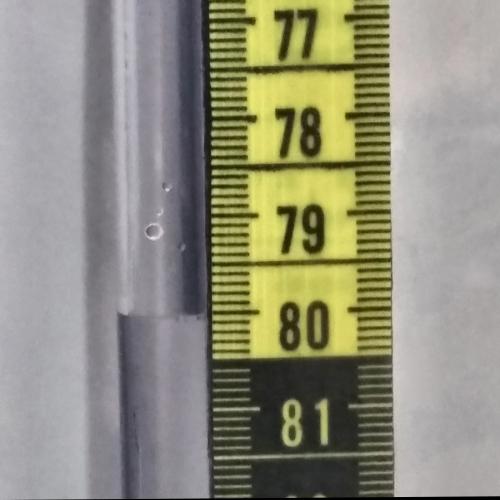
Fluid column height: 80.0 cm